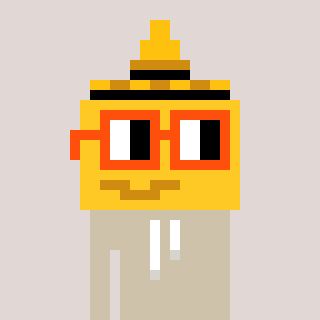
a pixel art character with square orange glasses, a mustard-shaped head and a bege-colored body on a warm background